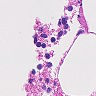
Metastatic tissue present: no